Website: slack
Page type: billing-address
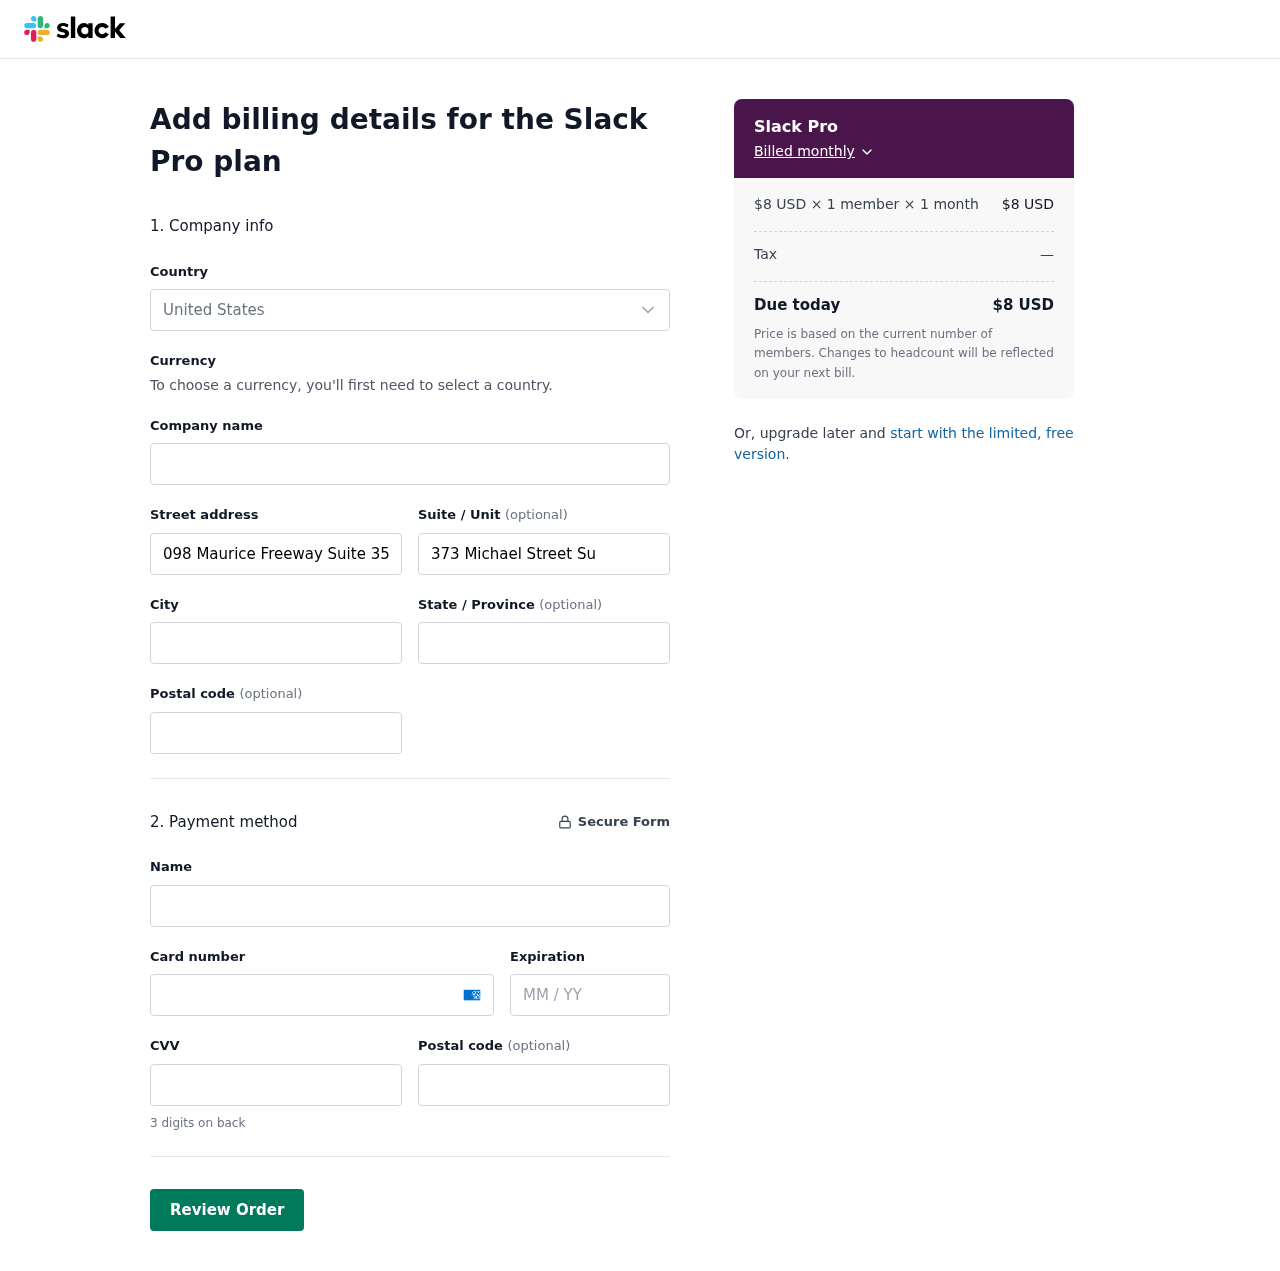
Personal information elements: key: PII_CARD_CVV
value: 4970
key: PII_CARD_EXPIRY
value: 08/27
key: PII_CARD_NUMBER
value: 3425 8444 6579 260
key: PII_CITY
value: New Phillipton
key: PII_COUNTRY
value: United States
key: PII_FULLNAME
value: Michelle Graham
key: PII_POSTCODE
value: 22893
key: PII_POSTCODE2
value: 69652
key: PII_STATE
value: Oklahoma
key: PII_STREET
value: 098 Maurice Freeway Suite 357
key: PII_STREET2
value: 373 Michael Street Suite 894
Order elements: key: ORDER_PLAN_PRICE
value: $8 USD
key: ORDER_NUM_MEMBERS
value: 1 member
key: ORDER_NUM_MONTHS
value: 1 month
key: ORDER_SUBTOTAL
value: $8 USD
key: ORDER_TAX
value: —
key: ORDER_TOTAL
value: $8 USD